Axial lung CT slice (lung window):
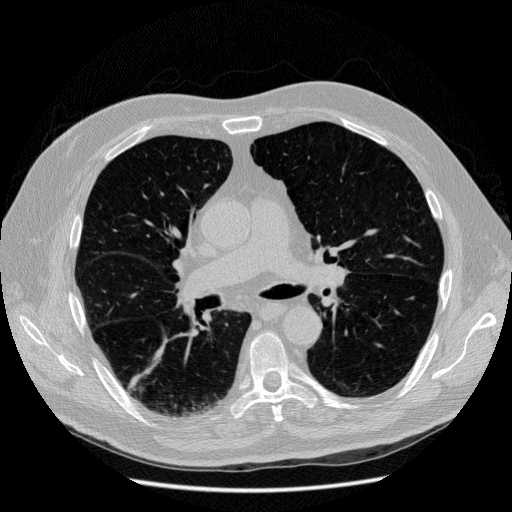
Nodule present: no